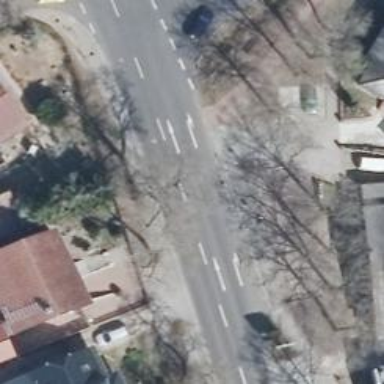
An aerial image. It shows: Primary highway with asphalt surface. There are sidewalks on both sides of the road.